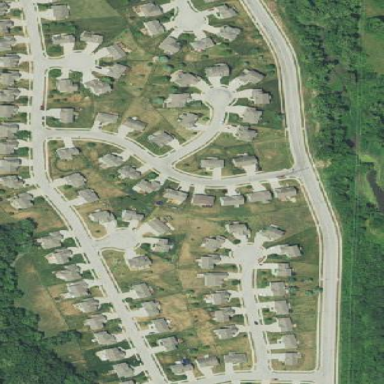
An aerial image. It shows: This residential area consists of single-family homes.